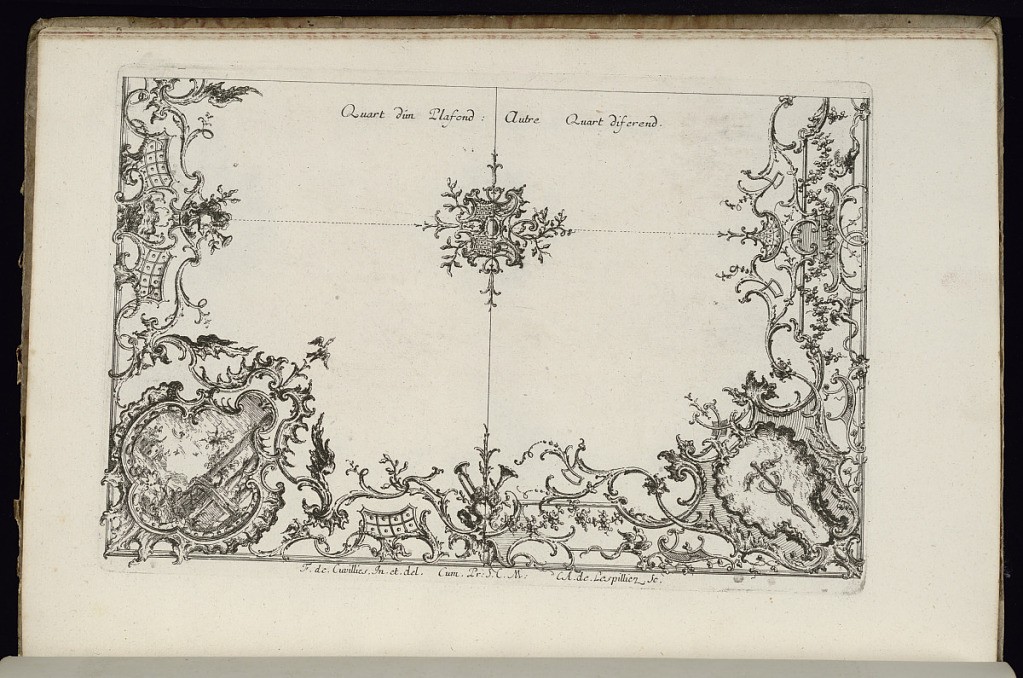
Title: Two Quarters of a Ceiling
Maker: François de Cuvilliés the Elder, Belgian, 1695 - 1768
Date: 1740–68
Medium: Etching and engraving on paper
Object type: Bound print
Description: Two quarters of a rocaille ceiling with alternate suggestions divided by a central rosette.